Field crop: maize
Growth stage: 1
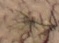
Species: lolium